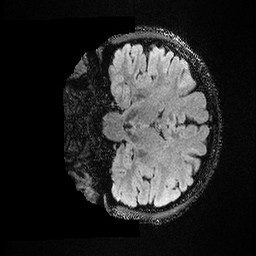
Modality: FLAIR
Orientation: coronal
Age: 28
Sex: female
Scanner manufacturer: ge
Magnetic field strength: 3 T
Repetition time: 4.802 s
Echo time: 0.1162 s